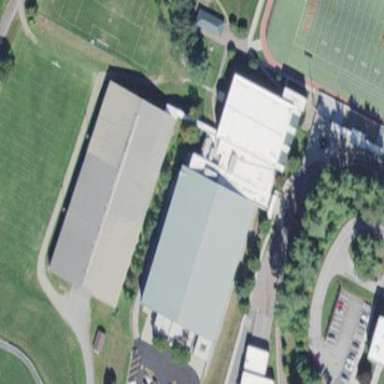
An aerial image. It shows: Building being used as sports hall.